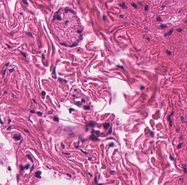
Tumor epithelial tissue: no
Tumor-associated stroma tissue: yes
Normal tissue: no